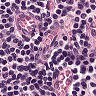
Metastatic tissue present: no